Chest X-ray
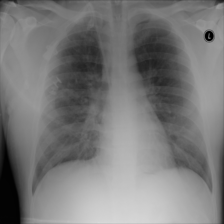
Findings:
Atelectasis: negative
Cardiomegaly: negative
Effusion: negative
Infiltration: positive
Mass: negative
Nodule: negative
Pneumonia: negative
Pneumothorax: negative
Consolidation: negative
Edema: positive
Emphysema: negative
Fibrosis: negative
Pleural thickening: negative
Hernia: negative